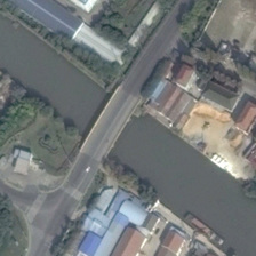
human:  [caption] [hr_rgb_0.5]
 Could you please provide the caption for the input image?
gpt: there is a bridge over a river and some house arranged orderly along the river .

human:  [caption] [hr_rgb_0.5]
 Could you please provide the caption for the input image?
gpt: the small bridge is next to some factory buildings with red roofs .

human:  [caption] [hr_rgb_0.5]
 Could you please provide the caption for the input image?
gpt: the brighe connects the two sides of a dark narrow river which has buildings with red roofs and blue ones .

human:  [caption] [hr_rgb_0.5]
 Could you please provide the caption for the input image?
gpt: a car is steering on the bridge across the river between two  factory mills .

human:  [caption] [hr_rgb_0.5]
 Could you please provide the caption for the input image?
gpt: some buildings and green plants are in two sides of a river with a bridge over it .